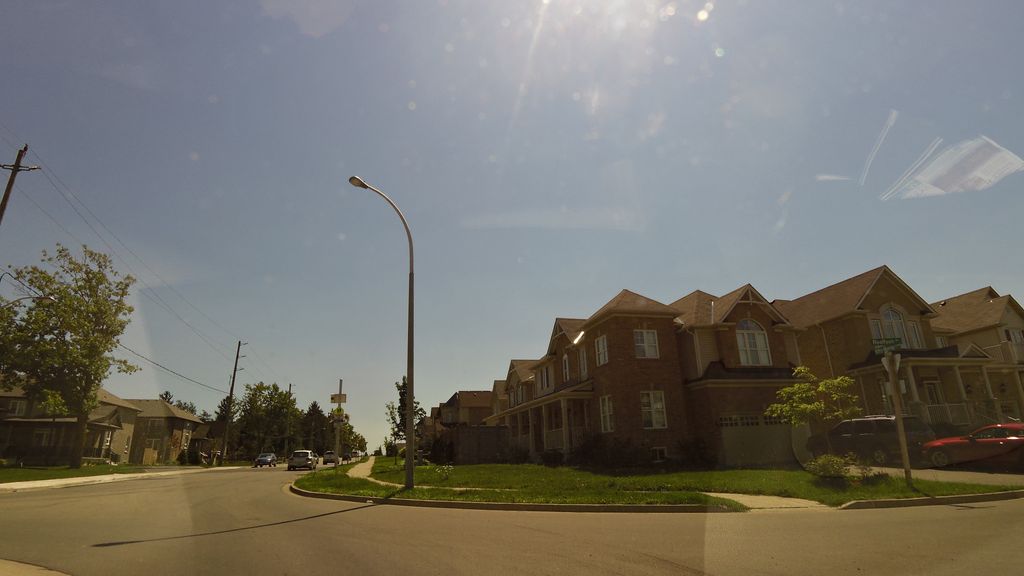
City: hamilton